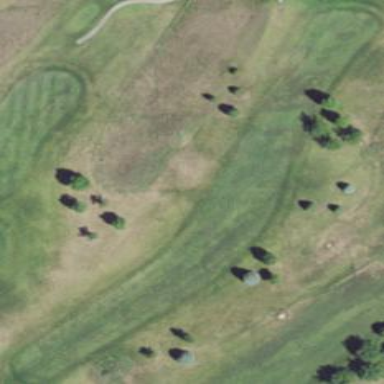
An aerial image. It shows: Golf fairway surrounded by grass.